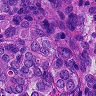
Metastatic tissue present: yes